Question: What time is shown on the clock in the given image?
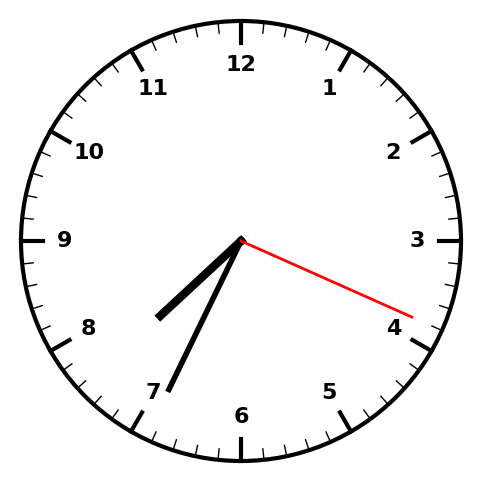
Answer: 07:34:19